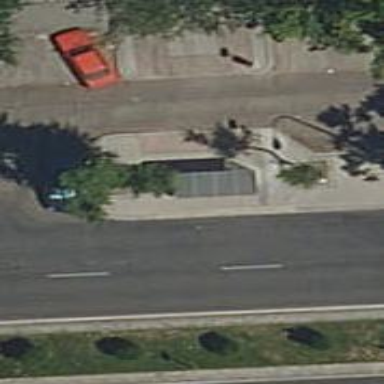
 serving as platform for public transportation."